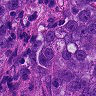
Metastatic tissue present: yes